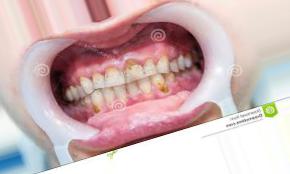
Condition: Tooth Discoloration